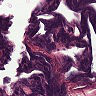
Metastatic tissue present: no